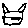
Label: cat